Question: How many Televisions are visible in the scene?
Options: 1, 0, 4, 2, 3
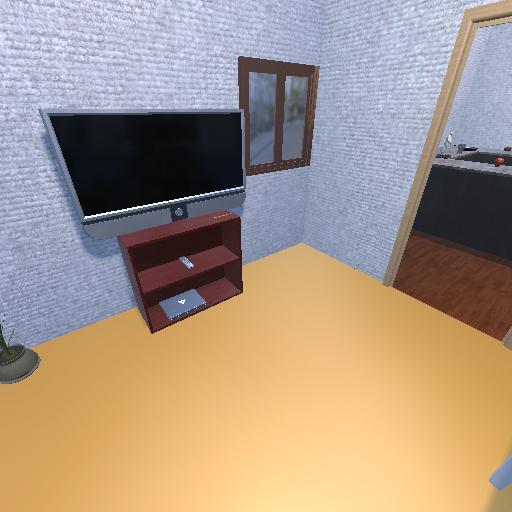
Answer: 1